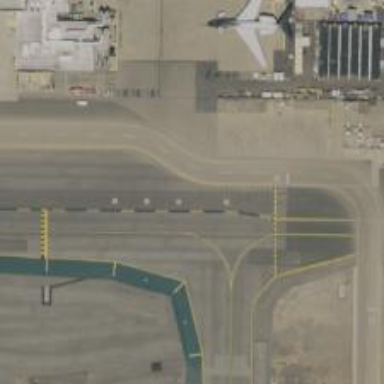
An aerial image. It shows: Image of taxiway at airport.